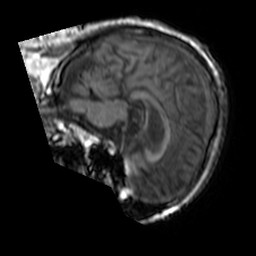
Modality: T1w
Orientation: sagittal
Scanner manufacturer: philips
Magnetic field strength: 1.5 T
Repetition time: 0.02 s
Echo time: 0.004605 s